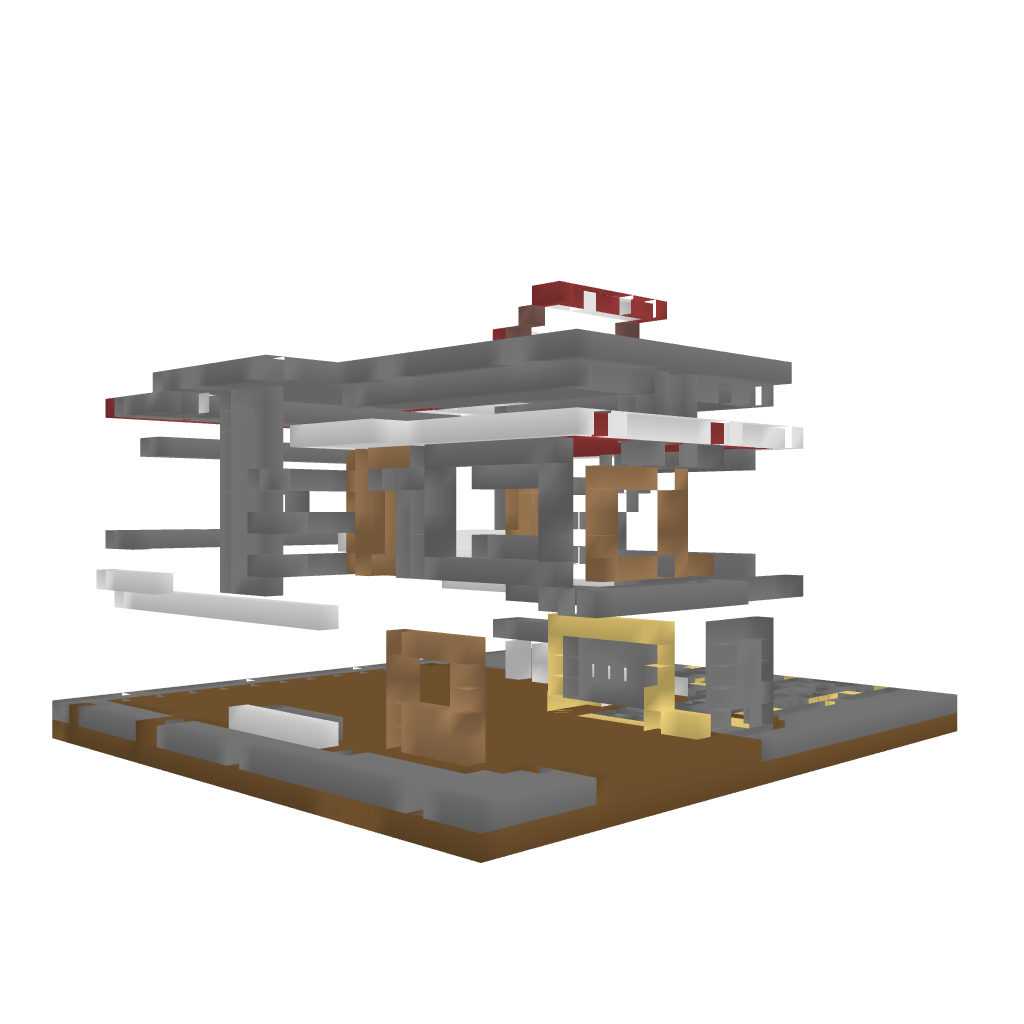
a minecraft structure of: Modern House [D.I.Y Interior] bad low quality